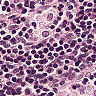
Metastatic tissue present: no